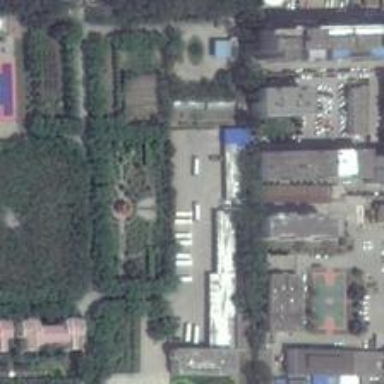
A lonely basketball court are wreathed by lush trees while another one and parking lot are in a distance .